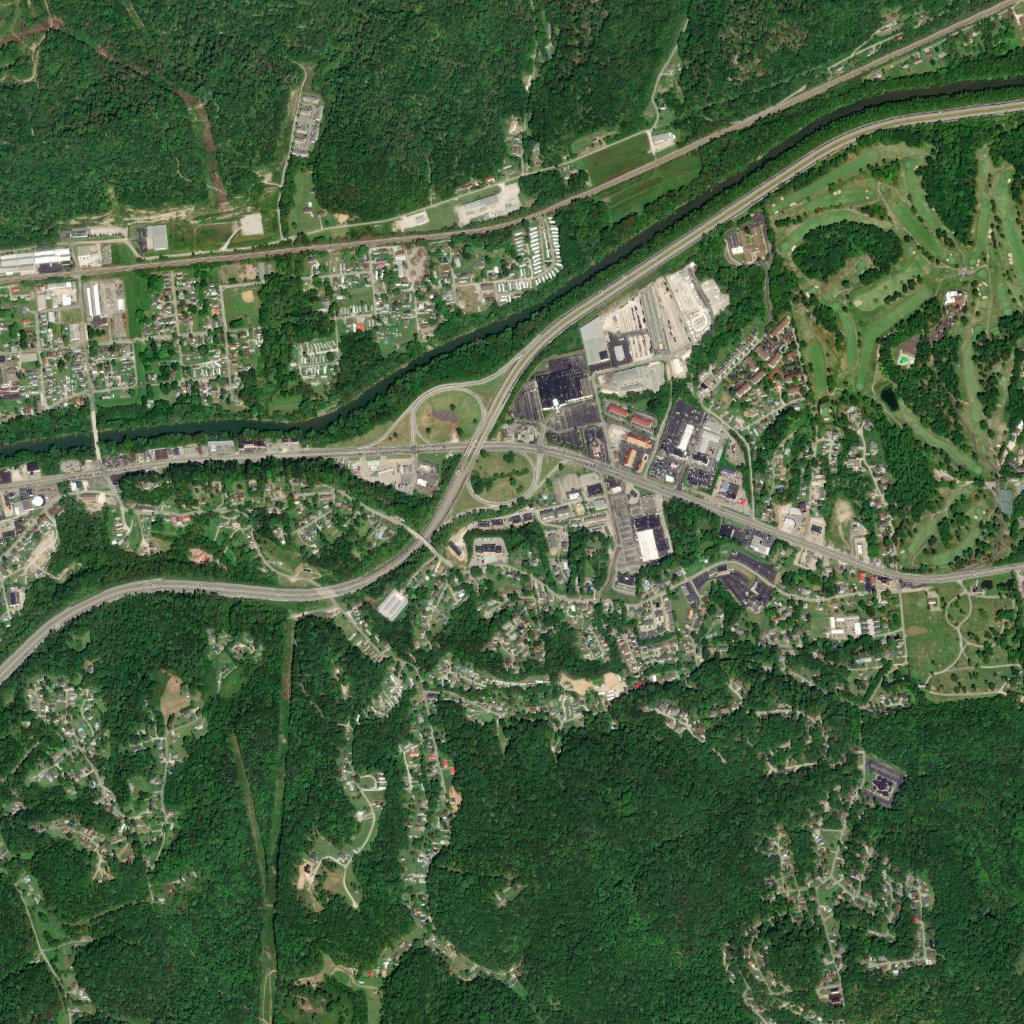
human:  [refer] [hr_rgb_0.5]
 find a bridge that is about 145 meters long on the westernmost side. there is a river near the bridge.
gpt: <box>[[8, 40, 9, 44, 0]]</box>